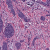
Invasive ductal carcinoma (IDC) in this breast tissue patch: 1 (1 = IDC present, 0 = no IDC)